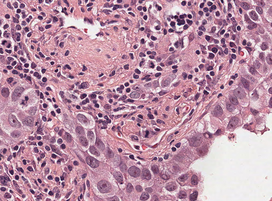
Tumor epithelial tissue: yes
Tumor-associated stroma tissue: yes
Normal tissue: no